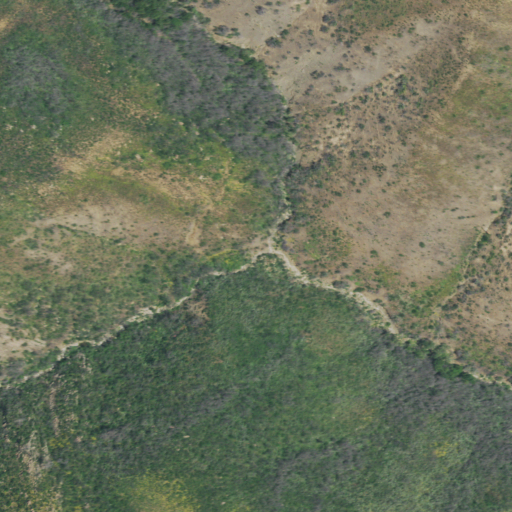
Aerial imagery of valley in California named Chandler Canyon containing shrub and grassland